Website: walmart
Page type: account-dashboard
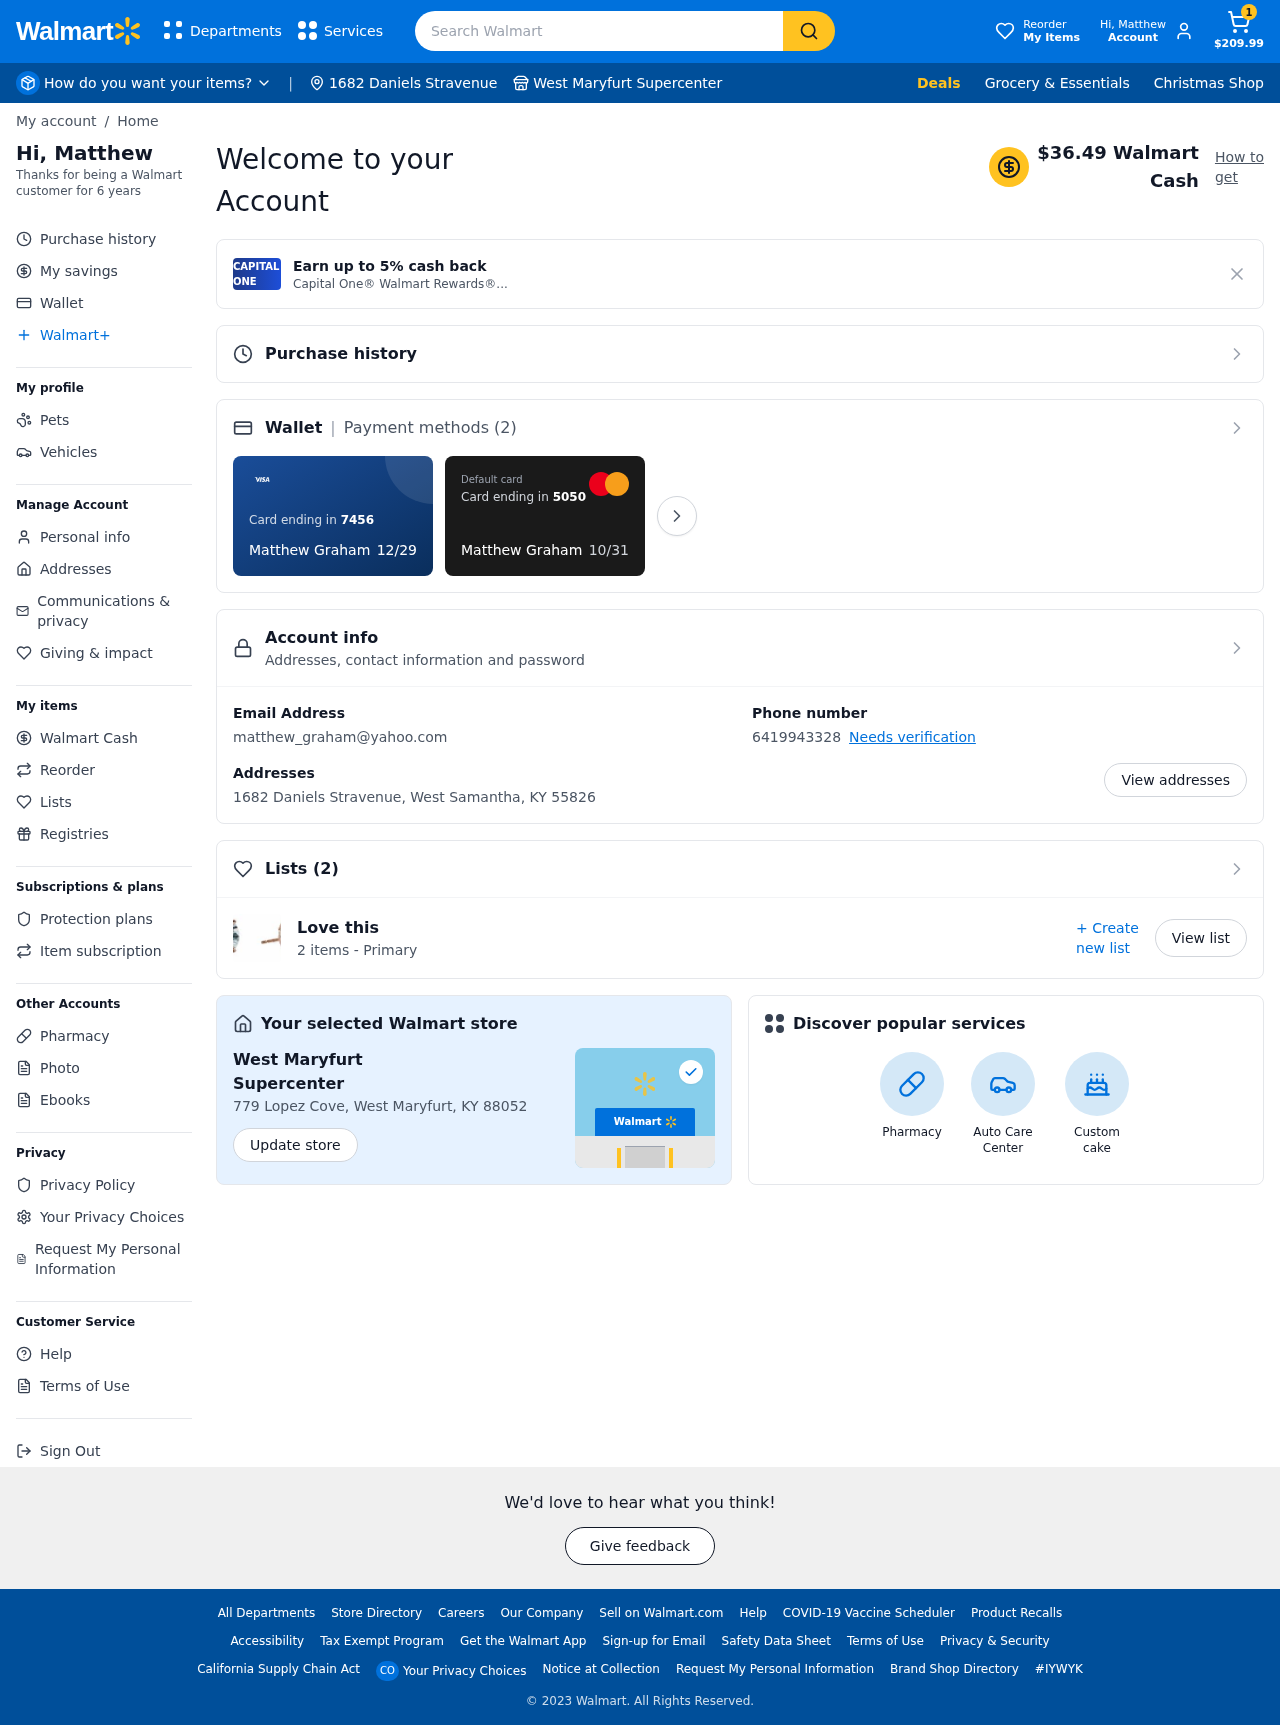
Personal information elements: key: PII_CARD_EXPIRY
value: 12/29
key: PII_CARD_LAST4
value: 7456
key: PII_EMAIL
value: matthew_graham@yahoo.com
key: PII_FIRSTNAME
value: Matthew
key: PII_FULLNAME
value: Matthew Graham
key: PII_LOCATION1_CITY
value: West Maryfurt Supercenter
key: PII_LOCATION1_CITY
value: West Maryfurt
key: PII_LOCATION1_CITY_STATE_ZIP
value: West Maryfurt, KY 88052
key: PII_LOCATION1_STREET
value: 779 Lopez Cove
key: PII_PHONE
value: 6419943328
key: PII_STREET
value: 1682 Daniels Stravenue
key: PII_FIRSTNAME2
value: Matthew
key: PII_FIRSTNAME3
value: Matthew
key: PII_FIRSTNAME_DERIVED
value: Matthew
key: PII_WALMART_CASH
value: $36.49
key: PII_CARD_LAST42
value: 5050
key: PII_LASTNAME
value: Graham
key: PII_FULLNAME2
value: Matthew Graham
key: PII_FULLNAME3
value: Matthew Graham
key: PII_LASTNAME2
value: Graham
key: PII_LASTNAME3
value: Graham
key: PII_LASTNAME_DERIVED
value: Graham
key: PII_FULLNAME_DERIVED
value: Matthew Graham
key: PII_NAME_FULL_DERIVED
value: Matthew Graham
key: PII_CARD_EXPIRY2
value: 10/31
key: PII_STREET2
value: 1682 Daniels Stravenue
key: PII_CITY_STATE_ZIP
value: West Samantha, KY 55826
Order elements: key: ORDER_NUM_ITEMS
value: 1
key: ORDER_SUBTOTAL
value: $209.99
Search elements: key: HEADER_SEARCH
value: Search Walmart